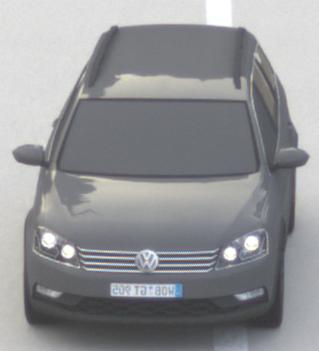
Make: VW
Model: Passat Alltrack 1.8 TSI
Detailed model: Passat (B7) Alltrack
Model produced from: 2012/03
Model produced until: 2013/06
Doors: 5
Color: gray
Road condition: dry road
Daytime: morning or afternoon
Contrast: low contrast